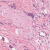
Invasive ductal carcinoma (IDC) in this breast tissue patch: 1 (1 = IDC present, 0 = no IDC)